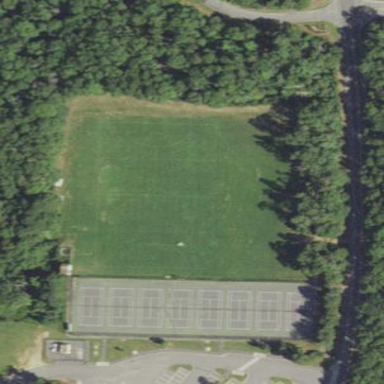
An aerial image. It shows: Lacrosse pitch for sports and leisure activities.